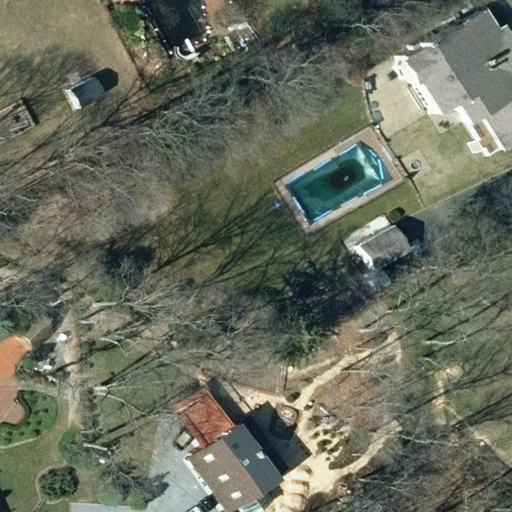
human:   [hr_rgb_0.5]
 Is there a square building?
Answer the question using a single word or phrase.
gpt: no

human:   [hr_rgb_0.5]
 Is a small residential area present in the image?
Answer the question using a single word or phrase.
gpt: no

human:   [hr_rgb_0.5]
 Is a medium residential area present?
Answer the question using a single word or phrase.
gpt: no

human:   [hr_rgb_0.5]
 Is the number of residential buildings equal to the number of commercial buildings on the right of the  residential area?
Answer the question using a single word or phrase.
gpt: no

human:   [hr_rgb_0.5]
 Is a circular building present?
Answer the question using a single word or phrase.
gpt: no

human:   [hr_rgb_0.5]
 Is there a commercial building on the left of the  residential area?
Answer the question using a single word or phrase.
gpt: no

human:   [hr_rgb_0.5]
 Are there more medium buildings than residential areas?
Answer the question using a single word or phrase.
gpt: no

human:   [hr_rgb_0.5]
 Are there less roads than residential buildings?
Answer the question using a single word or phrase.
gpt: yes

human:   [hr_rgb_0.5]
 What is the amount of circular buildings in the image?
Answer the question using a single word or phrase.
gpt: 0

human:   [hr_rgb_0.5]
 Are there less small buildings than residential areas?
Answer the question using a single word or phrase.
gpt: no

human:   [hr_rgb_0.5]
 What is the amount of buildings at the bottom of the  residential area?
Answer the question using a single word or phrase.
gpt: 4

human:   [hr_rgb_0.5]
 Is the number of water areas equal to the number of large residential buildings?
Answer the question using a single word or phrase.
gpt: yes

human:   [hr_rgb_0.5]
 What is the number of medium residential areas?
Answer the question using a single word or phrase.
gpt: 0

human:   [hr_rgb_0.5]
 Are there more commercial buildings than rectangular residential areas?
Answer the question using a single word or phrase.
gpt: no

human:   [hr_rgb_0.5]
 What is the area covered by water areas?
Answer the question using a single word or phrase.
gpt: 0m2

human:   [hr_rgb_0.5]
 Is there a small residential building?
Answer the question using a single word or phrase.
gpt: yes

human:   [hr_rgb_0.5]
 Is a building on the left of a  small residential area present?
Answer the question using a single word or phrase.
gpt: no

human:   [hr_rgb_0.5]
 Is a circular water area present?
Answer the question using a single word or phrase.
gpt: no

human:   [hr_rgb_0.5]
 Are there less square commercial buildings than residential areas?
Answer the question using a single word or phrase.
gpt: yes

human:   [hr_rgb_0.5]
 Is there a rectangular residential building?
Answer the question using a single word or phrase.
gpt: no

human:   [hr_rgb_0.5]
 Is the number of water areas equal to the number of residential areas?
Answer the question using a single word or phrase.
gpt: no

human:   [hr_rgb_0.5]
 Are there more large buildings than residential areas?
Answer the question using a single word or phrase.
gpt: no

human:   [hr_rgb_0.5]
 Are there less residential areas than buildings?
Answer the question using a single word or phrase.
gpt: yes

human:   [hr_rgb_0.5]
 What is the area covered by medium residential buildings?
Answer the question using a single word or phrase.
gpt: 264m2

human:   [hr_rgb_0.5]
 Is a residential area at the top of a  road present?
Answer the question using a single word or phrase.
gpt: no

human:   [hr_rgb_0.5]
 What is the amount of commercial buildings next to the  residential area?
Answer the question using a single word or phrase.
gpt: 0

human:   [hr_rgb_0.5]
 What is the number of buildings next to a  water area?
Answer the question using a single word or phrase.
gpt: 0

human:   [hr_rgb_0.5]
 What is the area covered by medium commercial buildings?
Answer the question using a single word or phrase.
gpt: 0m2

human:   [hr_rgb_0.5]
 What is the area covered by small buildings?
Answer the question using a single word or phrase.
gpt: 93m2

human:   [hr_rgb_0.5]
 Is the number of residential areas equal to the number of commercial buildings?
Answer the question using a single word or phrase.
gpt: no

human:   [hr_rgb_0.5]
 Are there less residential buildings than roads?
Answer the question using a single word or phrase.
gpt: no

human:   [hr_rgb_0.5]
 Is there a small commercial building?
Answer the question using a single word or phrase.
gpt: no

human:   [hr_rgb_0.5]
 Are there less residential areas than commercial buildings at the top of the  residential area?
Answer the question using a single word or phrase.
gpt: no

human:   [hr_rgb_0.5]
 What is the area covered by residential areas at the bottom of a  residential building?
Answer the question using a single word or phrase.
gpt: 0m2

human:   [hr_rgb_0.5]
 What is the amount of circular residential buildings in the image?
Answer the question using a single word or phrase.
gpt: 0

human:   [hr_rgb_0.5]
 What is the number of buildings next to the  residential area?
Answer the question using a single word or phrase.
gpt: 4